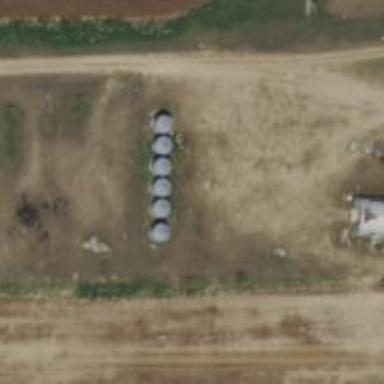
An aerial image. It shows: Silo.